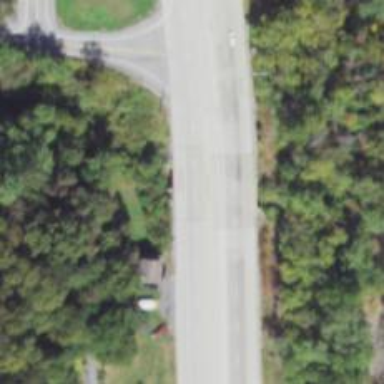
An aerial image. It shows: Bridge crossing over highway trunk expressway.